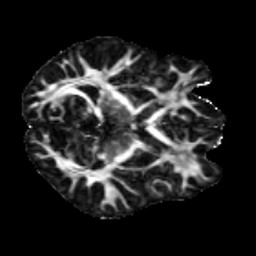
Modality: FA
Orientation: axial
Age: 26
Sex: male
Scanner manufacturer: siemens
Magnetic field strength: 3 T
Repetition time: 3.5 s
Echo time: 0.086 s